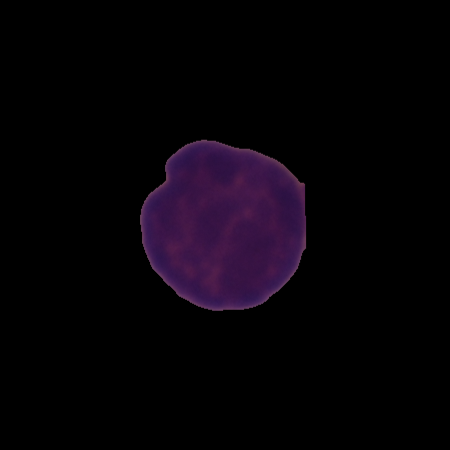
Label: healthy